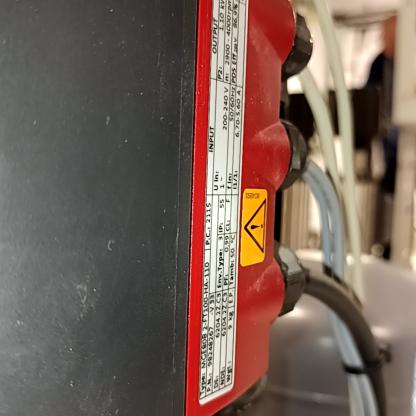
Klasa: tabliczka-znamionowa